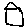
Label: house